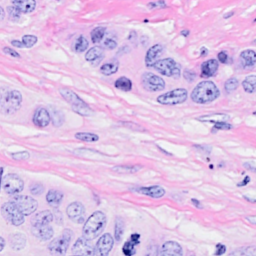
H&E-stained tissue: Breast